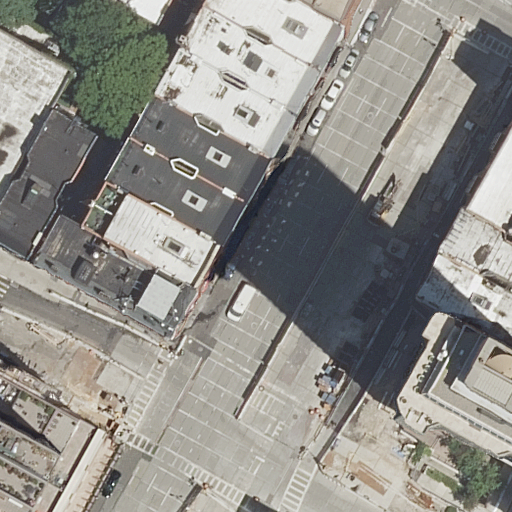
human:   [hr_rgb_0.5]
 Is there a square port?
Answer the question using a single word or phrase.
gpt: no

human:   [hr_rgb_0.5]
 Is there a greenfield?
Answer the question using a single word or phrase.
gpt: no

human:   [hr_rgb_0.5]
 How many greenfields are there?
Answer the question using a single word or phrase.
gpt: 0

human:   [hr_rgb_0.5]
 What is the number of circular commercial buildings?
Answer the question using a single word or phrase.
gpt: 0

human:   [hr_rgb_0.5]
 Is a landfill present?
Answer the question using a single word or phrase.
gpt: no

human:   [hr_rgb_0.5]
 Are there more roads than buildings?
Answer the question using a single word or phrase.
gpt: yes

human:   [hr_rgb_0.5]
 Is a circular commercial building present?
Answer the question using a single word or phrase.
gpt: no

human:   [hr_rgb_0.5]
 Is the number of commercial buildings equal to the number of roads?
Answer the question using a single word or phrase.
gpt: no

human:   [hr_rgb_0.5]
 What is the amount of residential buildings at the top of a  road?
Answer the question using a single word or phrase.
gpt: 15

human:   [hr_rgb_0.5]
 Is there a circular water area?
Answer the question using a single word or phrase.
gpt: no

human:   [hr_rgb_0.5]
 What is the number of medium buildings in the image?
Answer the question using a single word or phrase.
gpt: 16

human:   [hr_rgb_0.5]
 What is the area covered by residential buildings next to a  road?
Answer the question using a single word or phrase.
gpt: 3618m2

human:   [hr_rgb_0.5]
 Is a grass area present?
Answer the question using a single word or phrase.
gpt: no

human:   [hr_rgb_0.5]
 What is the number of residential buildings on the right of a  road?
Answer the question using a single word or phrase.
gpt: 12

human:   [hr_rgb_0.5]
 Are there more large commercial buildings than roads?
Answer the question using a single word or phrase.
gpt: no

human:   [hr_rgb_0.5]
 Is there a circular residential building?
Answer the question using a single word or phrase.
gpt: no

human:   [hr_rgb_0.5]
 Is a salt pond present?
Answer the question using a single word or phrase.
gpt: no

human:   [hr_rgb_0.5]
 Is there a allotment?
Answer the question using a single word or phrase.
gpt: no

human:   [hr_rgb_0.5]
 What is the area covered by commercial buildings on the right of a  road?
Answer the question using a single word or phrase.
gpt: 0m2

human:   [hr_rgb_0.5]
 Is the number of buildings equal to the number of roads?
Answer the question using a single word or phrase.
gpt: no

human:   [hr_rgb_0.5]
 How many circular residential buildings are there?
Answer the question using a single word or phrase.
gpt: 0

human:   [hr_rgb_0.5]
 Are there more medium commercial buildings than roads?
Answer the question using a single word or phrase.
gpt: no

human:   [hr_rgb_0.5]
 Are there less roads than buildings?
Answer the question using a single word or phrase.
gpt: no

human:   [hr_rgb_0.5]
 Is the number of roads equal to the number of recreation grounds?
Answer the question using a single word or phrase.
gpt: no

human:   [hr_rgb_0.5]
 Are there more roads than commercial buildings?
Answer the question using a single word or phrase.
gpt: yes

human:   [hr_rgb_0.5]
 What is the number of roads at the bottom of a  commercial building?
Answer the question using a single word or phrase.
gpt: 0

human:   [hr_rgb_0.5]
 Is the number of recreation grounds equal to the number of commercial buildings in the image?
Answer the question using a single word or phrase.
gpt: yes

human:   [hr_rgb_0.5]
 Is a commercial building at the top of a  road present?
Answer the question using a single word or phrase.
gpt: no

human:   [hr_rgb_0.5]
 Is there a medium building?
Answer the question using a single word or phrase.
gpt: yes

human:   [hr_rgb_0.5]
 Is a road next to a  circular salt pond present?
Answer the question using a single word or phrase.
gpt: no

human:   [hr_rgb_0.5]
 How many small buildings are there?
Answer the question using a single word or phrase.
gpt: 1

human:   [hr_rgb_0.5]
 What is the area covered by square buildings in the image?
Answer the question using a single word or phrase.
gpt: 0m2

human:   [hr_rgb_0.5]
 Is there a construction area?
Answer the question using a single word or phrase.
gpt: no

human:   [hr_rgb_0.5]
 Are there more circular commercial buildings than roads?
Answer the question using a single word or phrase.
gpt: no

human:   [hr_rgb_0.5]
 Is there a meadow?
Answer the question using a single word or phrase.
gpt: no

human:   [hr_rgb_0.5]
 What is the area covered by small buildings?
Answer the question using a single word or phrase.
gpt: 68m2